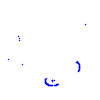
Particle: proton